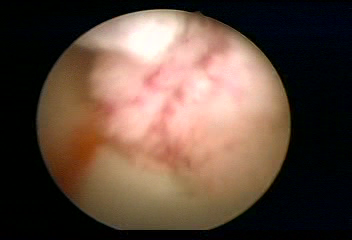
Modality: WLC
Class: Malignant
Subclass: LowGradePapillary
Lesion: L1
Stage: Ta
Morphology: Papillary
Bladder cancer association: Yes
Annotated structures: Tumor